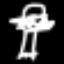
Label: palm tree